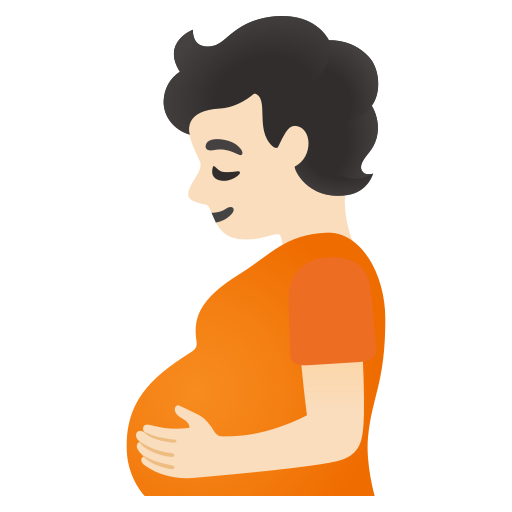
Emoji: 🫄🏻